Aerial crown-view tile of a tropical tree (Barro Colorado Island, Panama), acquired 20241112:
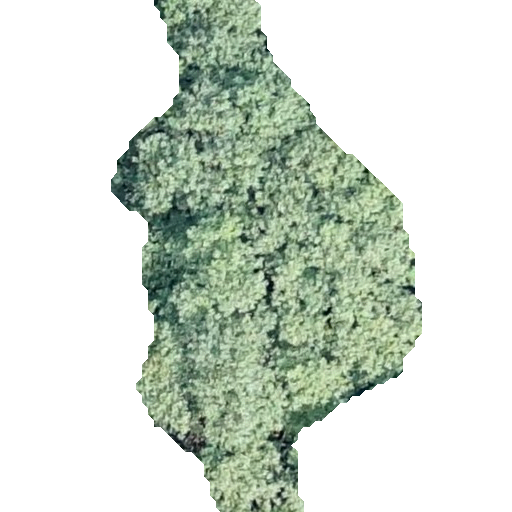
Species: Hieronyma alchorneoides
GBIF accepted scientific name: Hieronyma alchorneoides
Crown area: 158.834 m²